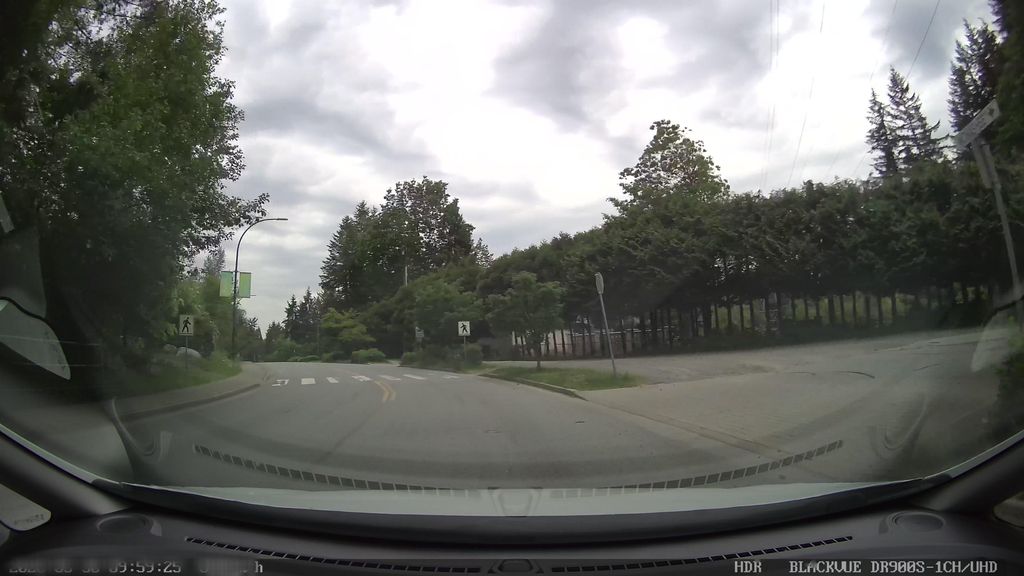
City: vancouver